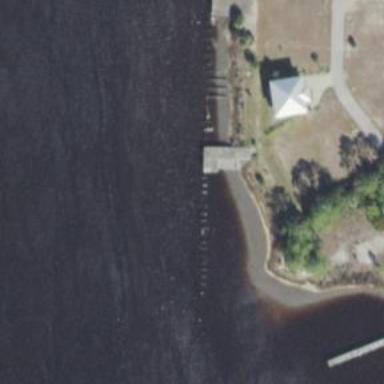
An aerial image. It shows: Man-made pier.